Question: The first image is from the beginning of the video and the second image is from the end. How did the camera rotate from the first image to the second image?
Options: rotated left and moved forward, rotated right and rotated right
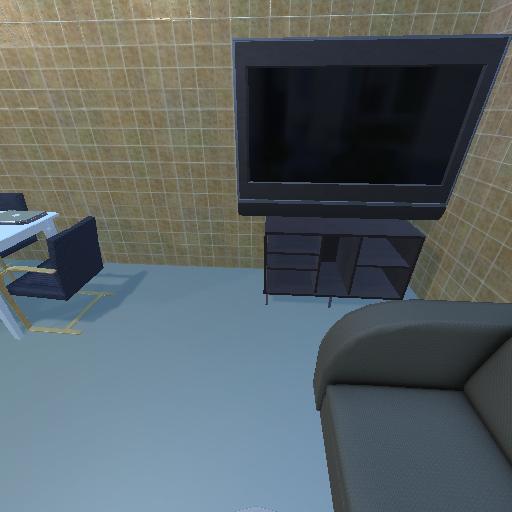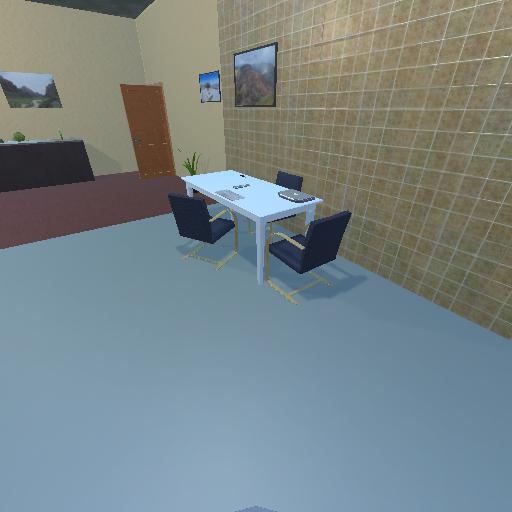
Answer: rotated left and moved forward